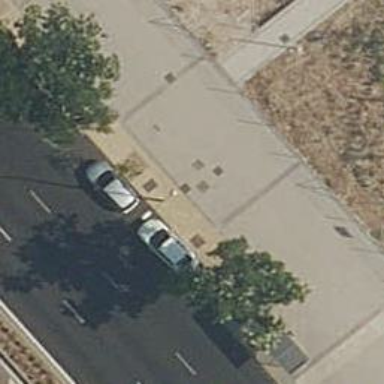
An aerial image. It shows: Motorcycle parking facility.